Interaction volume radius: 10 \u00c5
Interaction volume height: 20 \u00c5
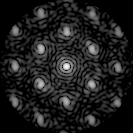
Disorder parameter: 0.3685